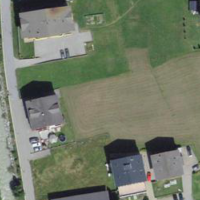
EUNIS habitat code: 26
Species observed at this site:
Cinclus cinclus